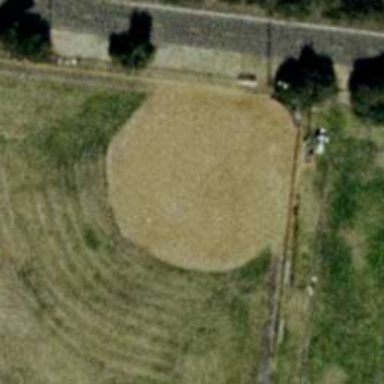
This is an old baseball diamond .